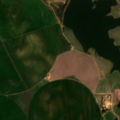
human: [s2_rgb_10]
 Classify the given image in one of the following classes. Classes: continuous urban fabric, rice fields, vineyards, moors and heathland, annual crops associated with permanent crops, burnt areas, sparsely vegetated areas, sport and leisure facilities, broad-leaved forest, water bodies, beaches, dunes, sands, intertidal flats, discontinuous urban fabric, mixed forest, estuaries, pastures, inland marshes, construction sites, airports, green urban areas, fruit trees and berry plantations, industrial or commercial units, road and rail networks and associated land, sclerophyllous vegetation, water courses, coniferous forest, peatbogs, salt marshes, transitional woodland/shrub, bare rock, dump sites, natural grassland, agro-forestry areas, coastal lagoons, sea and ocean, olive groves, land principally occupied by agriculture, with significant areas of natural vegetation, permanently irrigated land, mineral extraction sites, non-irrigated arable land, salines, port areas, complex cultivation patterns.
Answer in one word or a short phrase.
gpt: permanently irrigated land, pastures, water bodies